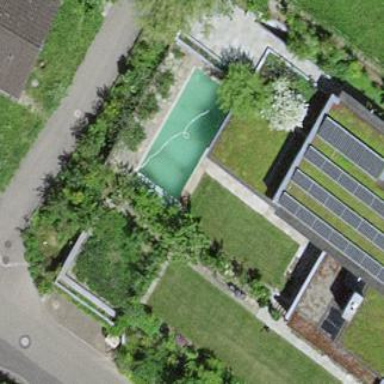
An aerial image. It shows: Swimming pool located in leisure land.